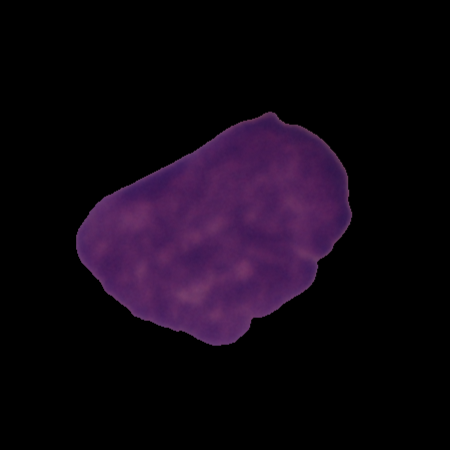
Label: cancer